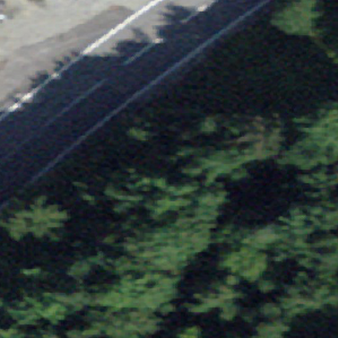
Label: other